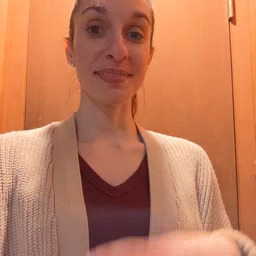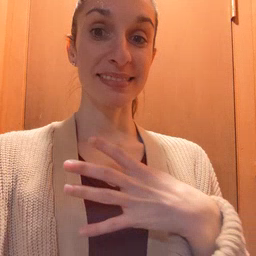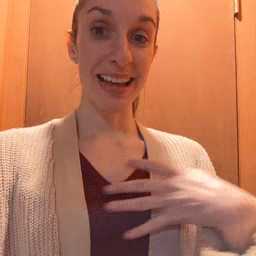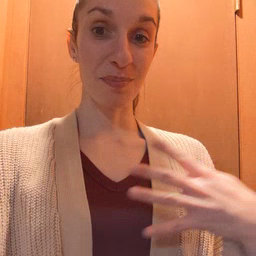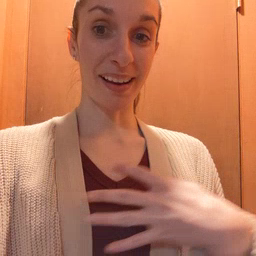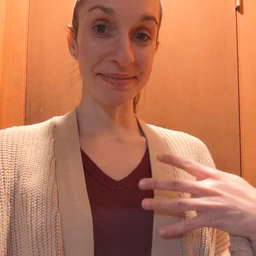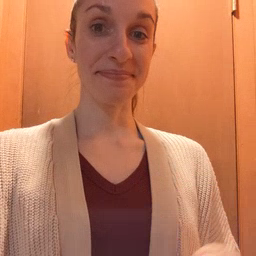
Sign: zebra